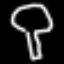
Label: mushroom